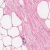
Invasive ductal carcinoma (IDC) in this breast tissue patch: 0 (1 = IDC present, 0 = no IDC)